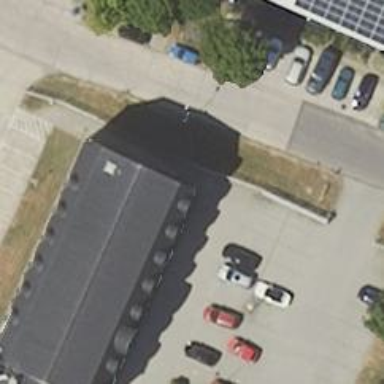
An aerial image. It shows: Parking aisle designated as service road.